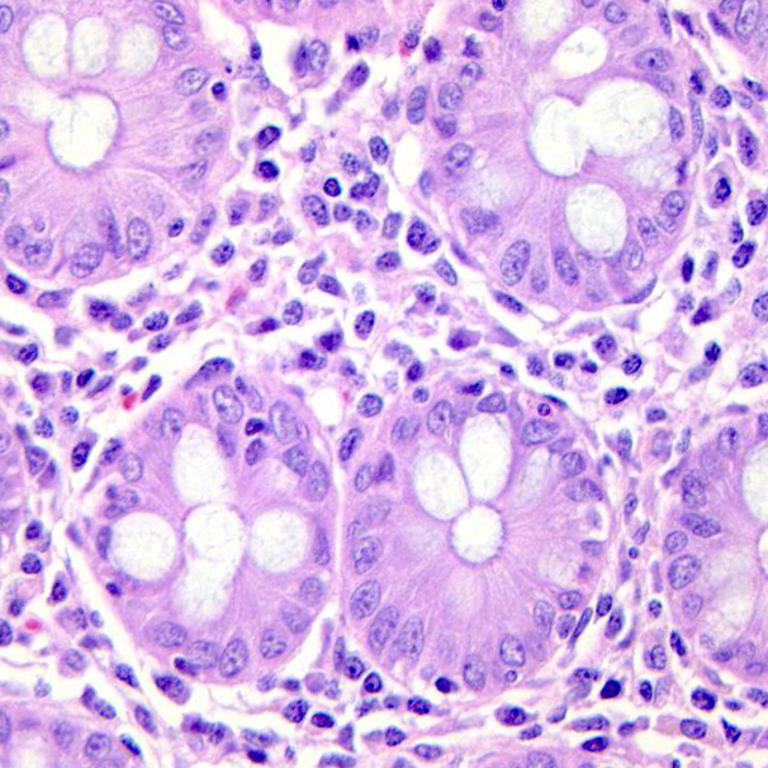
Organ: colon
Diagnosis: benign